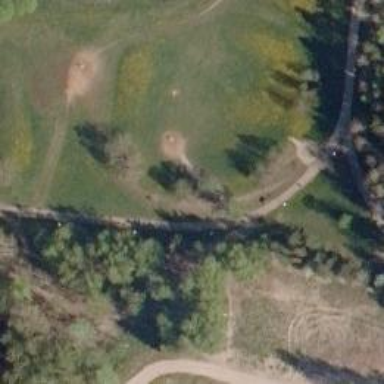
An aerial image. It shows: Hole for both golf and disc golf.